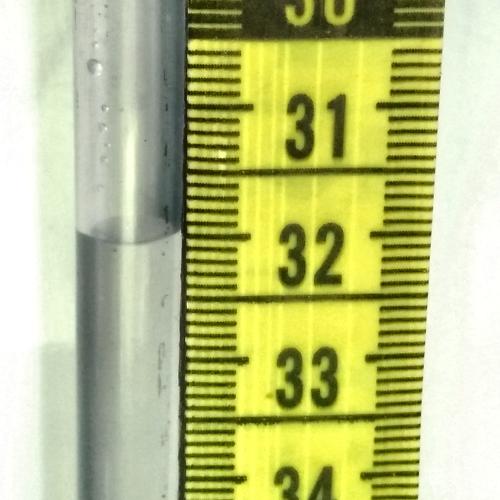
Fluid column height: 32.0 cm